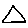
Label: triangle